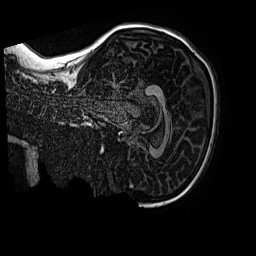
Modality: MP2RAGE
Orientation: sagittal
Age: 11
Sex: female
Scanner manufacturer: siemens
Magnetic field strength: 3 T
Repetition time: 4 s
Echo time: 0.00299 s